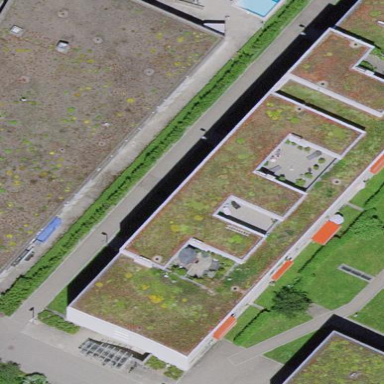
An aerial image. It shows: Building with flat roof.